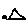
Label: triangle